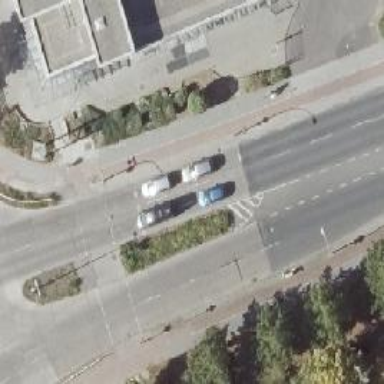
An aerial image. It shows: Road with traffic signals.